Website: ulta-beauty
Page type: customer-info-address
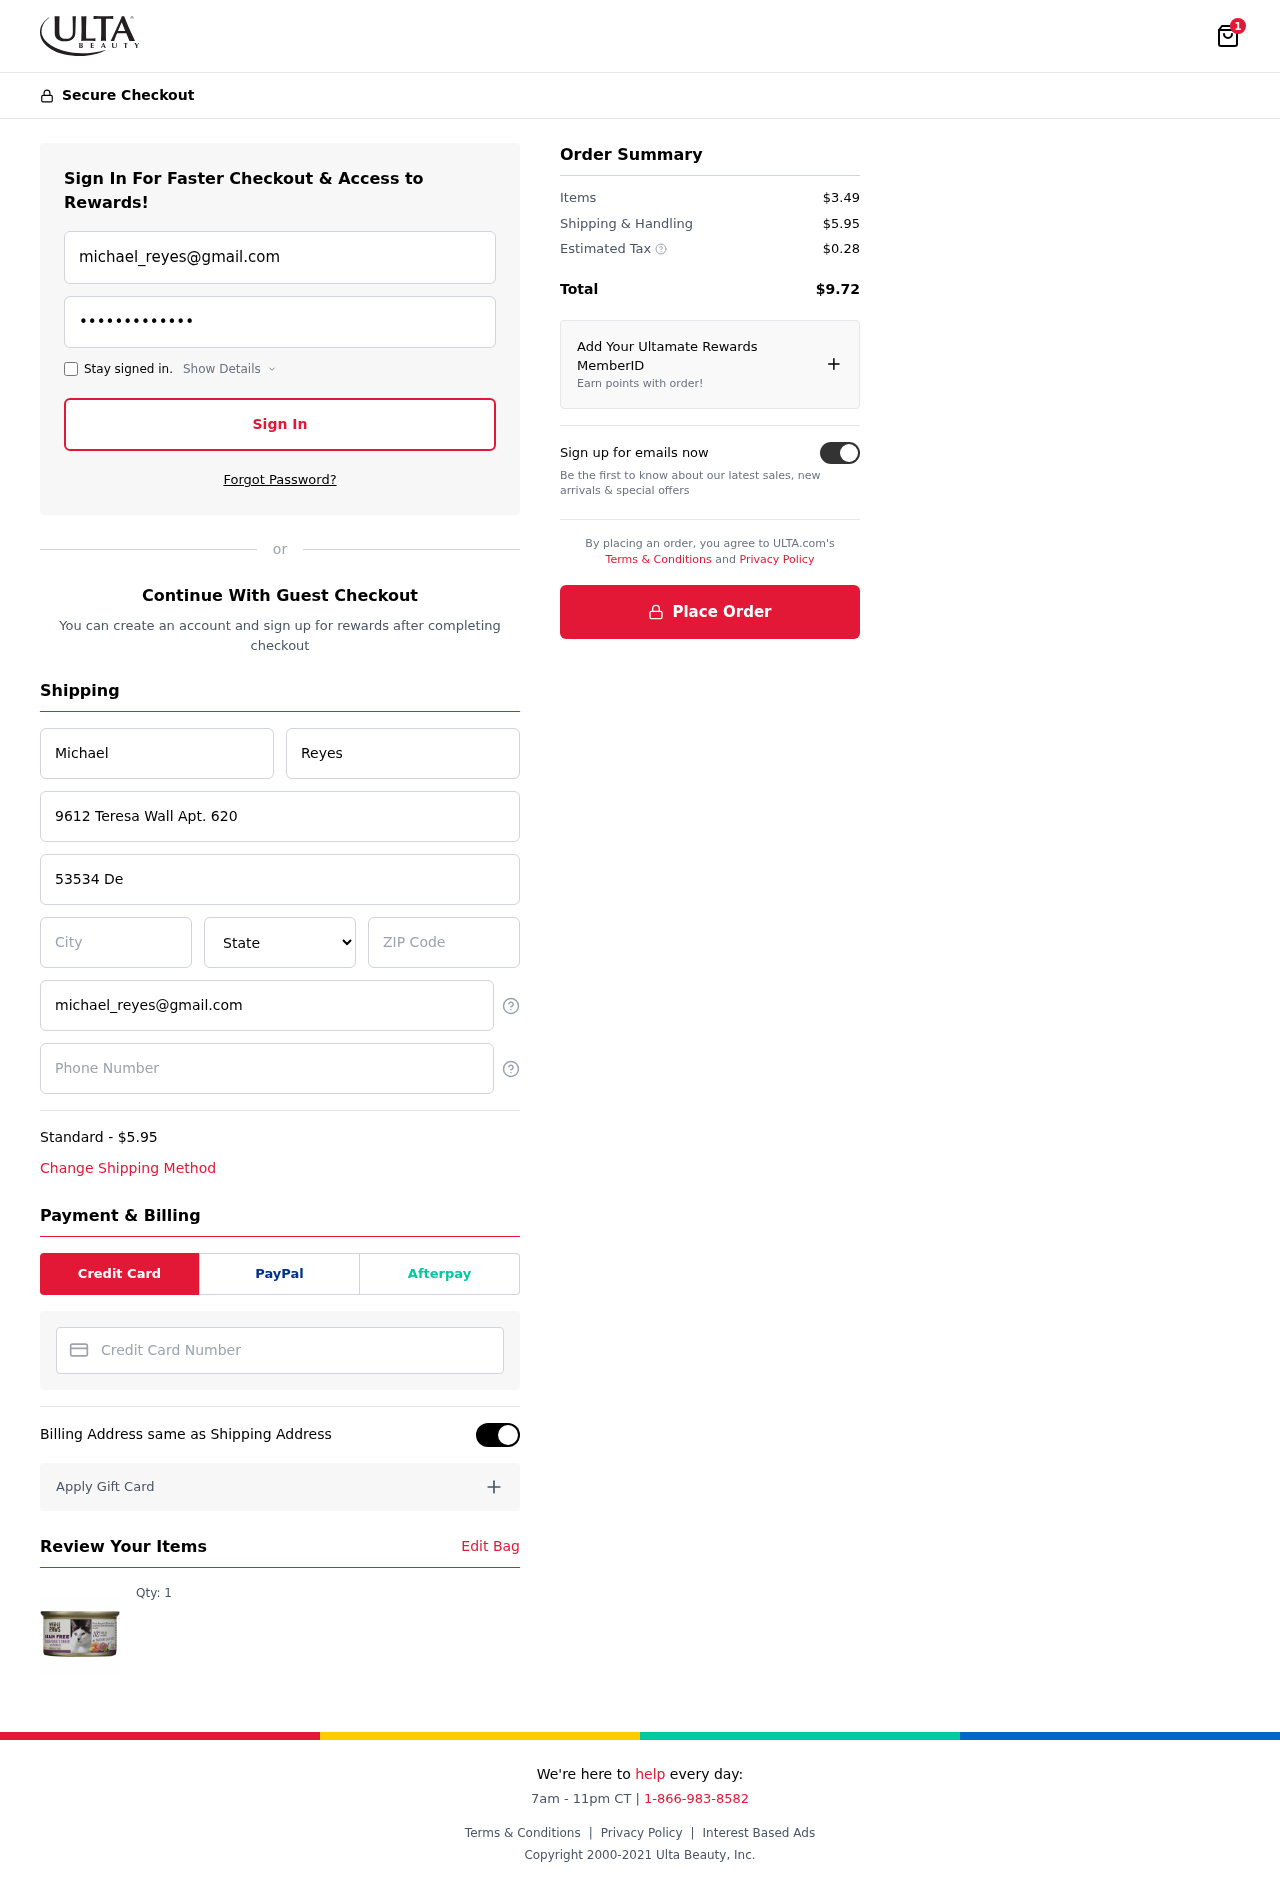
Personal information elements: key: PII_CARD_NUMBER
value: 3485 4114 5478 883
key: PII_CITY
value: Garyborough
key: PII_EMAIL
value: michael_reyes@gmail.com
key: PII_FIRSTNAME
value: Michael
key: PII_LASTNAME
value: Reyes
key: PII_PHONE
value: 4762024442
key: PII_POSTCODE
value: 72455
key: PII_STATE
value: Virginia
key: PII_STREET
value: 9612 Teresa Wall Apt. 620
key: PII_STREET2
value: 53534 Delacruz Avenue Apt. 127
Product elements: key: PRODUCT1_QUANTITY
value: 1
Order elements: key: ORDER_NUM_ITEMS
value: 1
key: ORDER_SHIPPING_COST
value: $5.95
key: ORDER_ITEMS_TOTAL
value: $3.49
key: ORDER_SHIPPING_COST2
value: $5.95
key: ORDER_TAX
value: $0.28
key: ORDER_TOTAL
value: $9.72